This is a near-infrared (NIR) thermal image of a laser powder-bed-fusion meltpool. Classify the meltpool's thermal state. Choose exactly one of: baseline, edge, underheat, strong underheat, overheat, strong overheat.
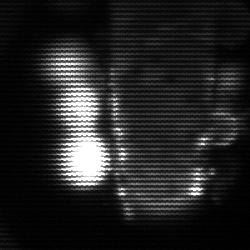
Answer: strong underheat